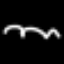
Label: squiggle